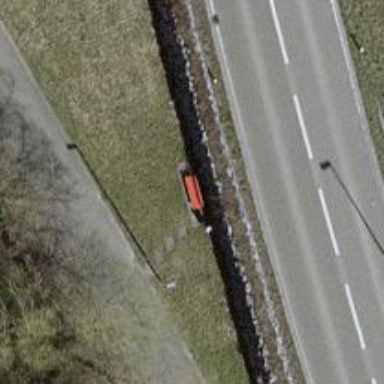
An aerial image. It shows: Red bench.